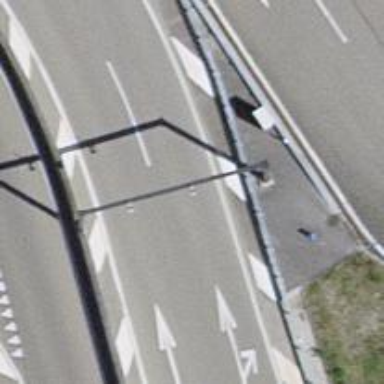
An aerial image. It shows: Asphalt motorway.